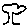
Label: tree